Question: I really hope that someone can help, pointing me in the right direction. I'm still new to the more advanced features of asp.net / C#.
What i need is a div, in that div i would want some informations from the database. furthermore i want a textbox with a number and an arrow up and down to increase/decrease the amount in the textbox. And at last a button outside the div to submit the value.
Now the tricky part (for me), is that one div is not enough, I need one div for each "person" in the database. i can easily make that, but.. if i add it dynamically from the .aspx.cs file i am not able to access the value like : textbox1.text; because textbox1 does not exist in the code before it is created.
I have looked at listview and a repeater, but those seems more like they're for making lists, and i need more than that, as i need some functionally too.

The way i would do it now is to add the div by innerhtml. and then adjust the amount by a for loop which also inserts the information from the database which i got in an array. But as said, that doesn't really do the trick when i need to access the textbox and stuff.
Thanks in advance for just looking at it.
EDIT:
I'm not looking for at complete solution, i just want some directions.
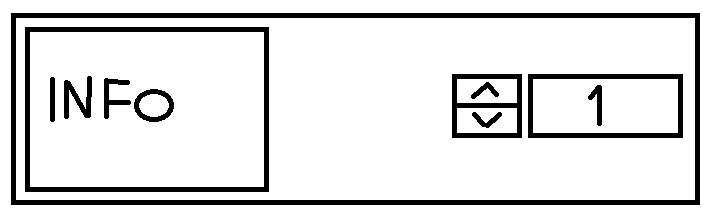
Answer: I will asume by your post description that by asp.net you mean webForms. If you're new on asp.net development, you have to know that there are different development, in the past (but still very commonly used) you would use WebForms, now at days the trends are using asp.net MVC framework.
in asp.net WebForms, you have your code defined in two sides: your markup (HTML code normally in a .aspx file) and your code-behind (c# or vb code normally in a .aspx.cs or .aspx.vb).
what I would suggest you to do, is to add your logic for retrieving data from your database in your page_load() function of your code-behind, with this data you would normally use a loop to read all your results and for each result you would create your div with your textbox inside (the trick is using native .net framework classes instead of inserting the HTML directly). a simple example:
'''
protected void Page_Load(object sender, EventArgs e)
{
string[] personsIDs; //<-- this came from your database
Dictionary<string, TextBox> textBoxes = new Dictionary<string, TextBox>();
foreach(string personID in personsIDs)
{
TextBox personTextBox = new TextBox();
personTextBox.ID = "textBox"+personID;
textBoxes.add("textbox"+personID, personTextBox);
}
'''
I explain you:
first, I'm assuming there is an array of the personsIDs, so I created a dictionary (key -> value object) using strings as keys and TextBoxes as values.
then using a foreach I read all the personsID's, and for each one of them I create a new TextBox UIControl and add it to the dictionary using the personID as key. I also added its ID property as "textbox"+PersonID.
this way you can access your textboxes from code-behind by using your dictionary:
'''
textBoxes["textbox"+personID] //(e.g: textBoxes['textBox11'])
'''
but also, since your textBox.ID is equal to textbox+personID, you can also reference it after page has been rendered (e.g. using javascript).
now to add this controlers to your page, just use a container(UIControl) that already exists on your page, and use
'''
container.controls.add(textbox);
'''
this process can be expanded for extra elements, for instance:
1.- have a main placeholder already defined in your page:
'''
<asp:Panel ID= "Panel1" runat = "server">
'''
2.- in your code-behind for each person create a new panel and add all the elements you want inside that panel:
'''
//this goes inside your foreach
Panel innerPanel = new Panel();
TextBox textBox = new TextBox();
Label label = new Label();
innerPanel.controls.add(textbox);
innerPanel.controls.add(label);
////
'''
finally add your innerPanels in to your main panel:
'''
panel1.controls.add(innerPanel);
'''
so there you go, that's basically the idea, hope this helps.